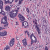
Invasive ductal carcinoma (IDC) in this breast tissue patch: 1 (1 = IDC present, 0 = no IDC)